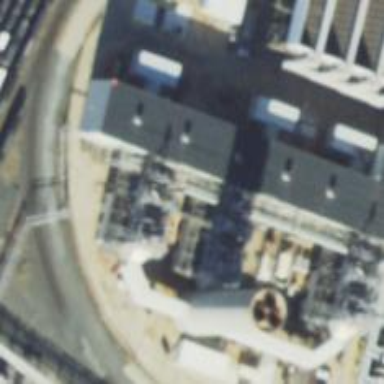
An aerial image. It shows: Gas turbine generator is in use.